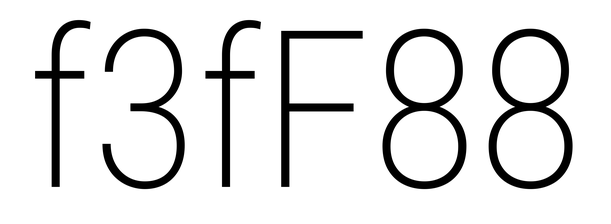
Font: Roboto_Condensed_ExtraLight